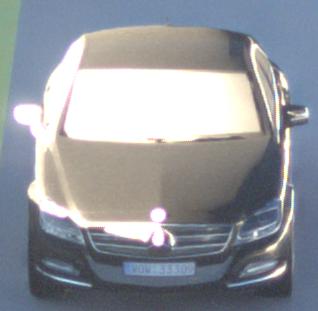
Make: Mercedes-Benz
Model: CLS Coupé 350
Detailed model: CLS-Class (218) Coupé
Model produced from: 2011/01
Model produced until: 2014/07
Doors: 4
Color: black
Road condition: dry road
Daytime: sunrise or sunset
Contrast: high contrast